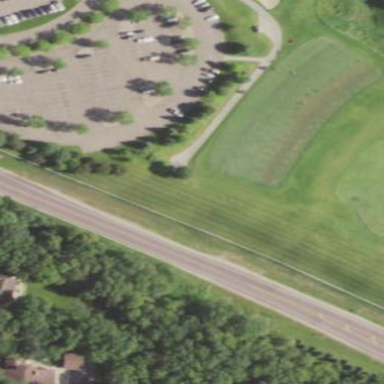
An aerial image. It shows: Grassy area designated as golf tee.